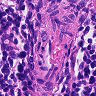
Metastatic tissue present: no